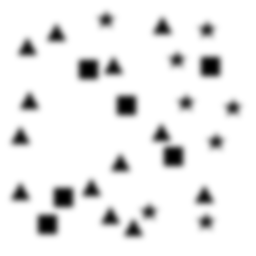
Squares: 6
Triangles: 13
Stars: 8
Total shapes: 27